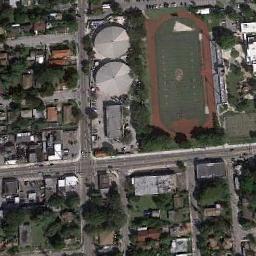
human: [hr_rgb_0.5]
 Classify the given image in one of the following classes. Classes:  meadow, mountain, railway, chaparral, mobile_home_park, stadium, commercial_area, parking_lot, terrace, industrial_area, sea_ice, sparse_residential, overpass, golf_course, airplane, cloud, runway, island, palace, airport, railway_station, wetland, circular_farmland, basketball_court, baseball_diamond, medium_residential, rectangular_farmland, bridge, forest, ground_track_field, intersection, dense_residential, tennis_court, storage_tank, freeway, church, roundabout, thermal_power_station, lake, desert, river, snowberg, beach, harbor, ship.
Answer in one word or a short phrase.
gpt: ground_track_field